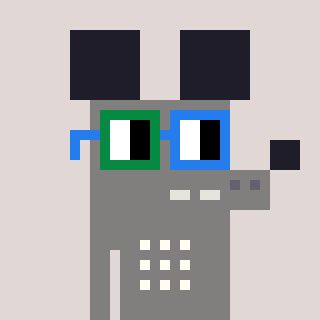
a pixel art character with square green and blue glasses, a mouse-shaped head and a bluegrey-colored body on a warm background